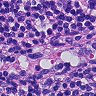
Metastatic tissue present: no